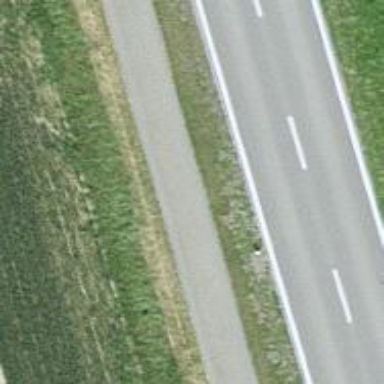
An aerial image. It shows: Asphalt cycleway.